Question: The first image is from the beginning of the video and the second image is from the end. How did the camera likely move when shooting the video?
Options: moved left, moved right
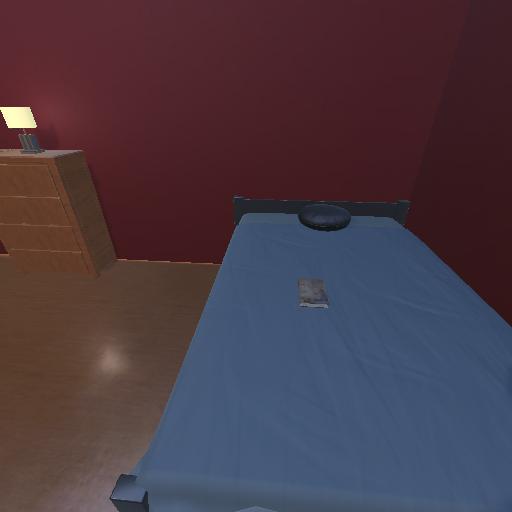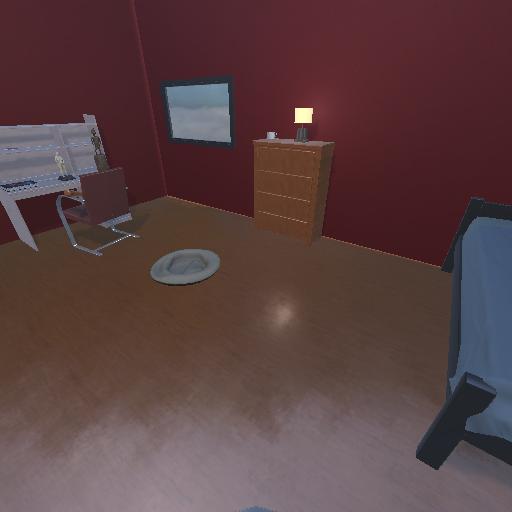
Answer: moved left